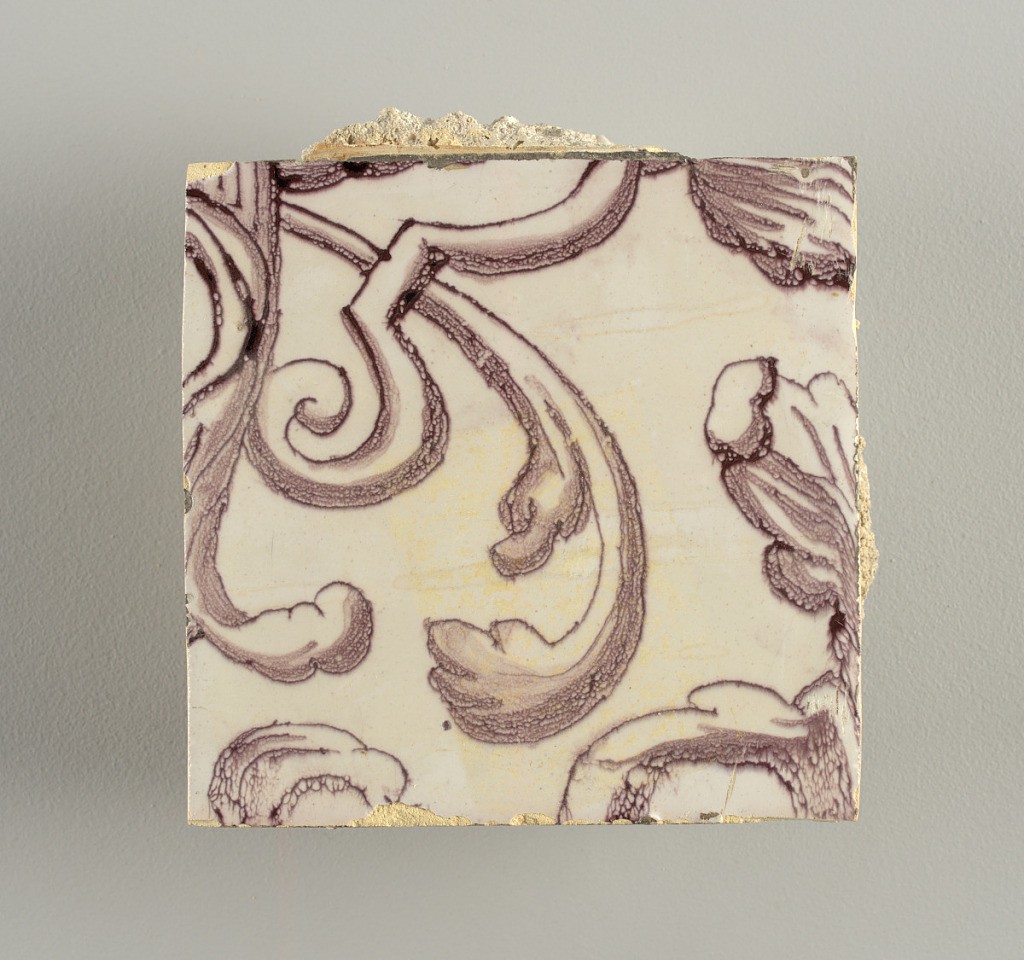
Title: Tile wall facing
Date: ca. 1725
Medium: Tin-glazed earthenware, underglaze
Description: Horizontal rectangle.  Thirty tiles wide and twenty-three tiles high with opening for fireplace eleven tiles wide and ten high.  Foliage arabesques disposed about three vertical axes from which are emphazised by urns at center and right, and at left by the figure of a standing woman carrying an infant on her arm and accompanied by two children.